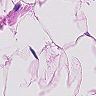
Metastatic tissue present: no